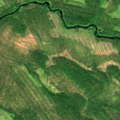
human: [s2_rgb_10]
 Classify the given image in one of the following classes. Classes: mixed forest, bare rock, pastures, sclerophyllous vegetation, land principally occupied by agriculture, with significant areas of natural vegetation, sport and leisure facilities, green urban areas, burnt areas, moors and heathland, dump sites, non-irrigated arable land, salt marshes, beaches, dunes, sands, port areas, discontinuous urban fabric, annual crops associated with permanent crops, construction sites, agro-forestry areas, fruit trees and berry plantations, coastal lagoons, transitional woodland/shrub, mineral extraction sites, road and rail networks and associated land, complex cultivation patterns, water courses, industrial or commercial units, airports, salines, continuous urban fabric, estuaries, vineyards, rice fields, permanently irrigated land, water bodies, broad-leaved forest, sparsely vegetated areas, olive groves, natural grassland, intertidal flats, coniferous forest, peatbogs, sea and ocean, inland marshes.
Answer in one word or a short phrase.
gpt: coniferous forest, transitional woodland/shrub